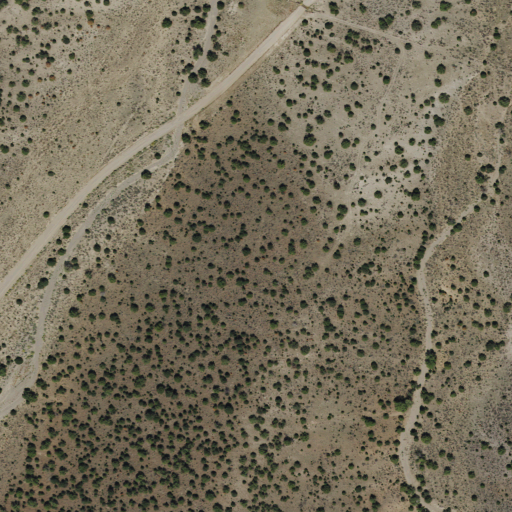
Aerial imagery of plain(s) in Utah named Miller Meadows containing shrub, medium intensity development, evergreen forest, low intensity development, and open development